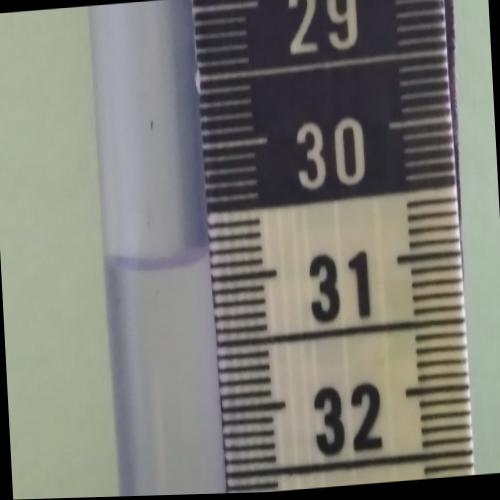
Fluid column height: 30.8 cm